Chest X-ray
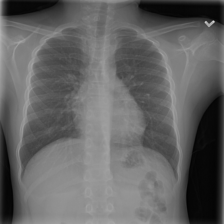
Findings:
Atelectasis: negative
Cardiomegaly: negative
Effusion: negative
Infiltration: negative
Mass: negative
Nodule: negative
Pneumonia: negative
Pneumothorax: negative
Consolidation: negative
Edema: negative
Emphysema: negative
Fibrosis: negative
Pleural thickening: negative
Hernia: negative